Question:
I want to display a default Informative text in JSF/Primefaces component.
- - -
I'm aware that setting the default value to BeanProperty in ManagedBean will work,but I don't want that.
Please suggest any JQuery tweaks,If possible.
Redirect me to right Question if this question is Duplicate.
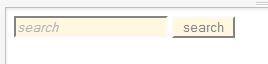
Answer: provides a 'placeholder' attribute in its latest versions which you can use for 'p:inputText'. Also, there is a <URL> component which creates a JS based solution for legacy browser compatibility. So you don't definitely need to set a default value into the backing bean. Just use one of the following solutions:
'''
<h:outputLabel value="Search: "/>
<p:inputText id="search_input_id" value="#{watermarkBean.keyword}"
required="true" label="Keyword" placeholder="search" />
'''
For legacy browsers:
'''
<h:outputLabel value="Search: "/>
<p:inputText id="search_input_id" value="#{watermarkBean.keyword}"
required="true" label="Keyword" />
<p:watermark for="search_input_id" value="search" />
'''
Also if using , you can use its passthrough attributes. Adding 'xmlns:pt="http://xmlns.jcp.org/jsf/passthrough"' namespace to your page, you can achieve in the following way, both for <URL> 'p:inputText':
'''
<h:inputText value="#{watermarkBean.keyword}"
pt:placeholder="search" />
'''
Or wrapping it into the tag with a TagHandler:
'''
<h:inputText value="#{watermarkBean.keyword}">
<f:passThroughAttribute name="placeholder"
value="search"/>
</h:inputText>
'''
Which creates <URL> input with 'placeholder' attribute:
'''
<input placeholder="search">
'''